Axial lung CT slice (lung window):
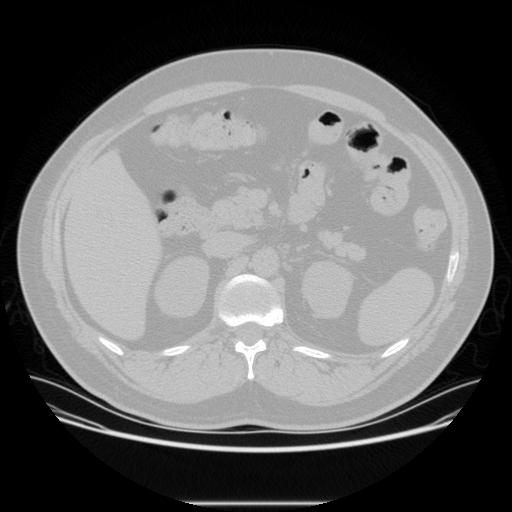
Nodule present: no